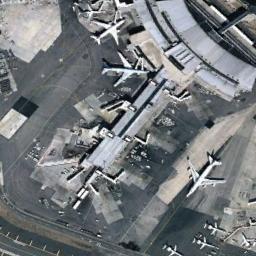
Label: airplane